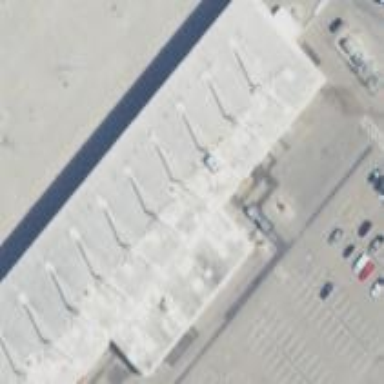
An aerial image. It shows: Building designed as airport hangar.